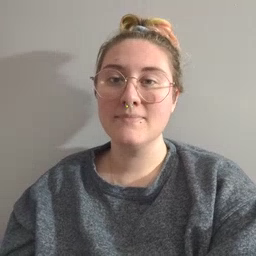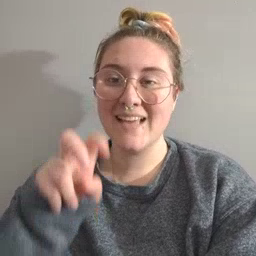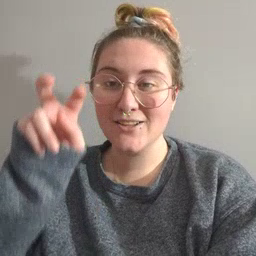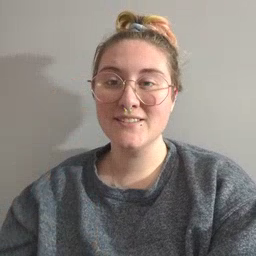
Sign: stairs